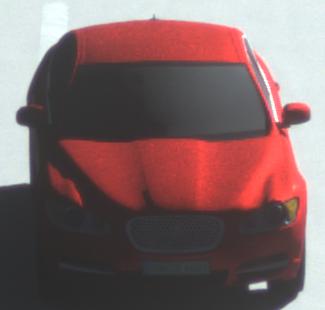
Make: Jaguar
Model: XF 3.0 V6
Detailed model: XF (X250) Limousine
Model produced from: 2010/02
Model produced until: 2010/10
Doors: 4
Color: red
Road condition: dry road
Daytime: morning or afternoon
Contrast: high contrast